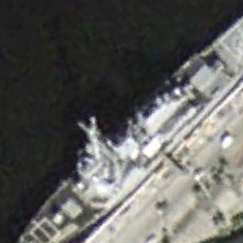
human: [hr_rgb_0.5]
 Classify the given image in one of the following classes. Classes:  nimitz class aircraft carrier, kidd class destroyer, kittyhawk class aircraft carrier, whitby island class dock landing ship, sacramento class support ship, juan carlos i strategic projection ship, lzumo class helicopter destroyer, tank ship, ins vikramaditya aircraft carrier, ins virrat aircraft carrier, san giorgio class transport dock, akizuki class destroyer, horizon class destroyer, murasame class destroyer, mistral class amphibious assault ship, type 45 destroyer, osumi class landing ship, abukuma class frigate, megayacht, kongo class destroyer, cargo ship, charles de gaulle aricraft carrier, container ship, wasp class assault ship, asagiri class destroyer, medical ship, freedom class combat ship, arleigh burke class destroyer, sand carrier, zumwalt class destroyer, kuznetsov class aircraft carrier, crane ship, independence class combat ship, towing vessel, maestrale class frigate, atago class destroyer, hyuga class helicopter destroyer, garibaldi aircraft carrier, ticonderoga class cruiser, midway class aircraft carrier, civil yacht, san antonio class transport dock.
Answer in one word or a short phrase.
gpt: Arleigh Burke class destroyer